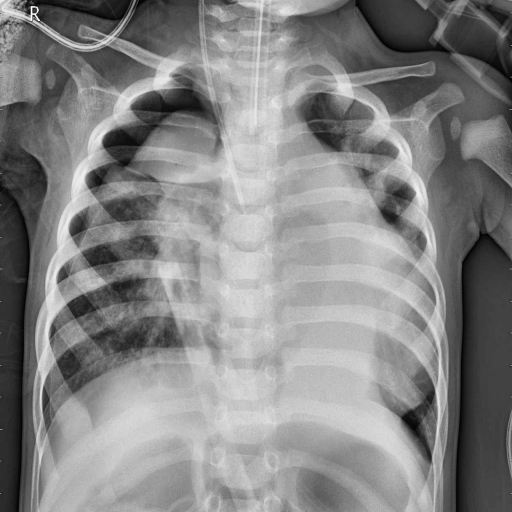
Finding: PNEUMONIA